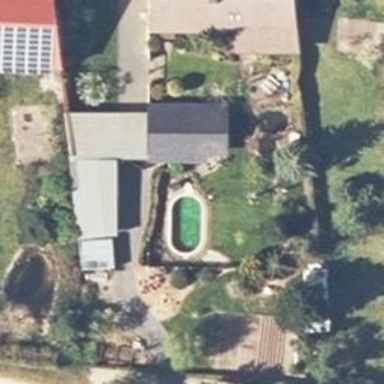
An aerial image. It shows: Swimming pool located in leisure land.